Interaction volume radius: 10 \u00c5
Interaction volume height: 25 \u00c5
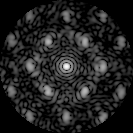
Disorder parameter: 0.5116